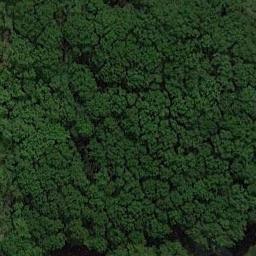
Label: forest